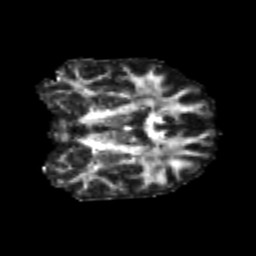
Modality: FA
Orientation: coronal
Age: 23
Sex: male
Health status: healthy
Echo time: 0.074 s